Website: macys
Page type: delivery-shipping
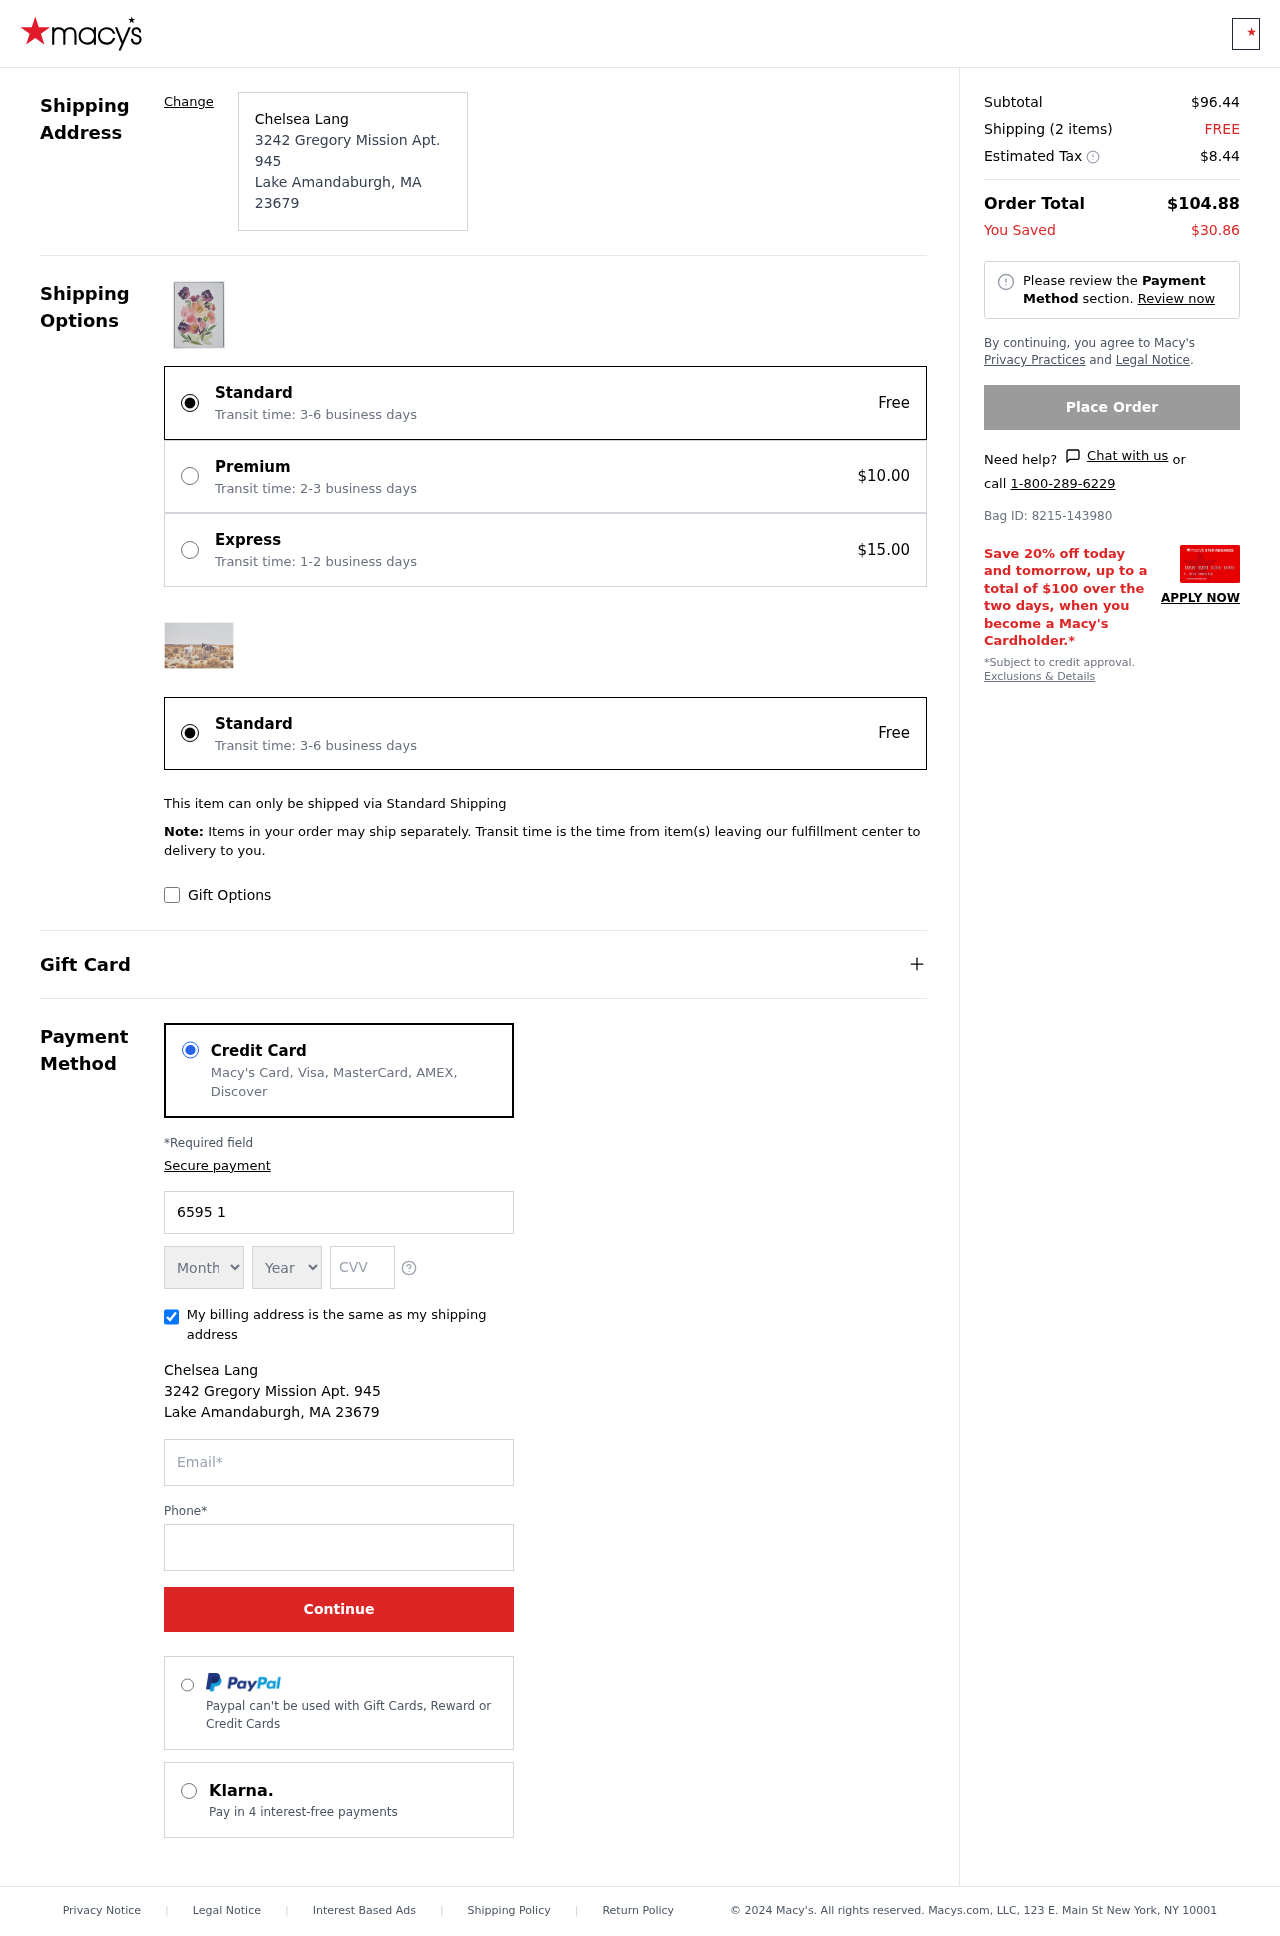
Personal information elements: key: PII_CARD_EXPIRY_MONTH
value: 02
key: PII_CARD_EXPIRY_YEAR
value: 30
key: PII_CITY
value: Lake Amandaburgh
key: PII_CITY_STATE_ZIP
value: Lake Amandaburgh, MA 23679
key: PII_FULLNAME
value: Chelsea Lang
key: PII_POSTCODE
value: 23679
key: PII_STATE_ABBR
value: MA
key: PII_STREET
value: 3242 Gregory Mission Apt. 945
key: PII_CARD_NUMBER
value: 6595 1863 7277 5978
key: PII_CARD_CVV
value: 861
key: PII_EMAIL
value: chelsea.lang@yahoo.com
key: PII_PHONE
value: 8335506708
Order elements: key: ORDER_SUBTOTAL
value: $96.44
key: ORDER_NUM_ITEMS
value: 2
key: ORDER_SHIPPING_COST
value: FREE
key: ORDER_TAX
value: $8.44
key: ORDER_TOTAL
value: $104.88
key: ORDER_SAVINGS
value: $30.86
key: ORDER_BAG_ID
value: Bag ID: 8215-143980